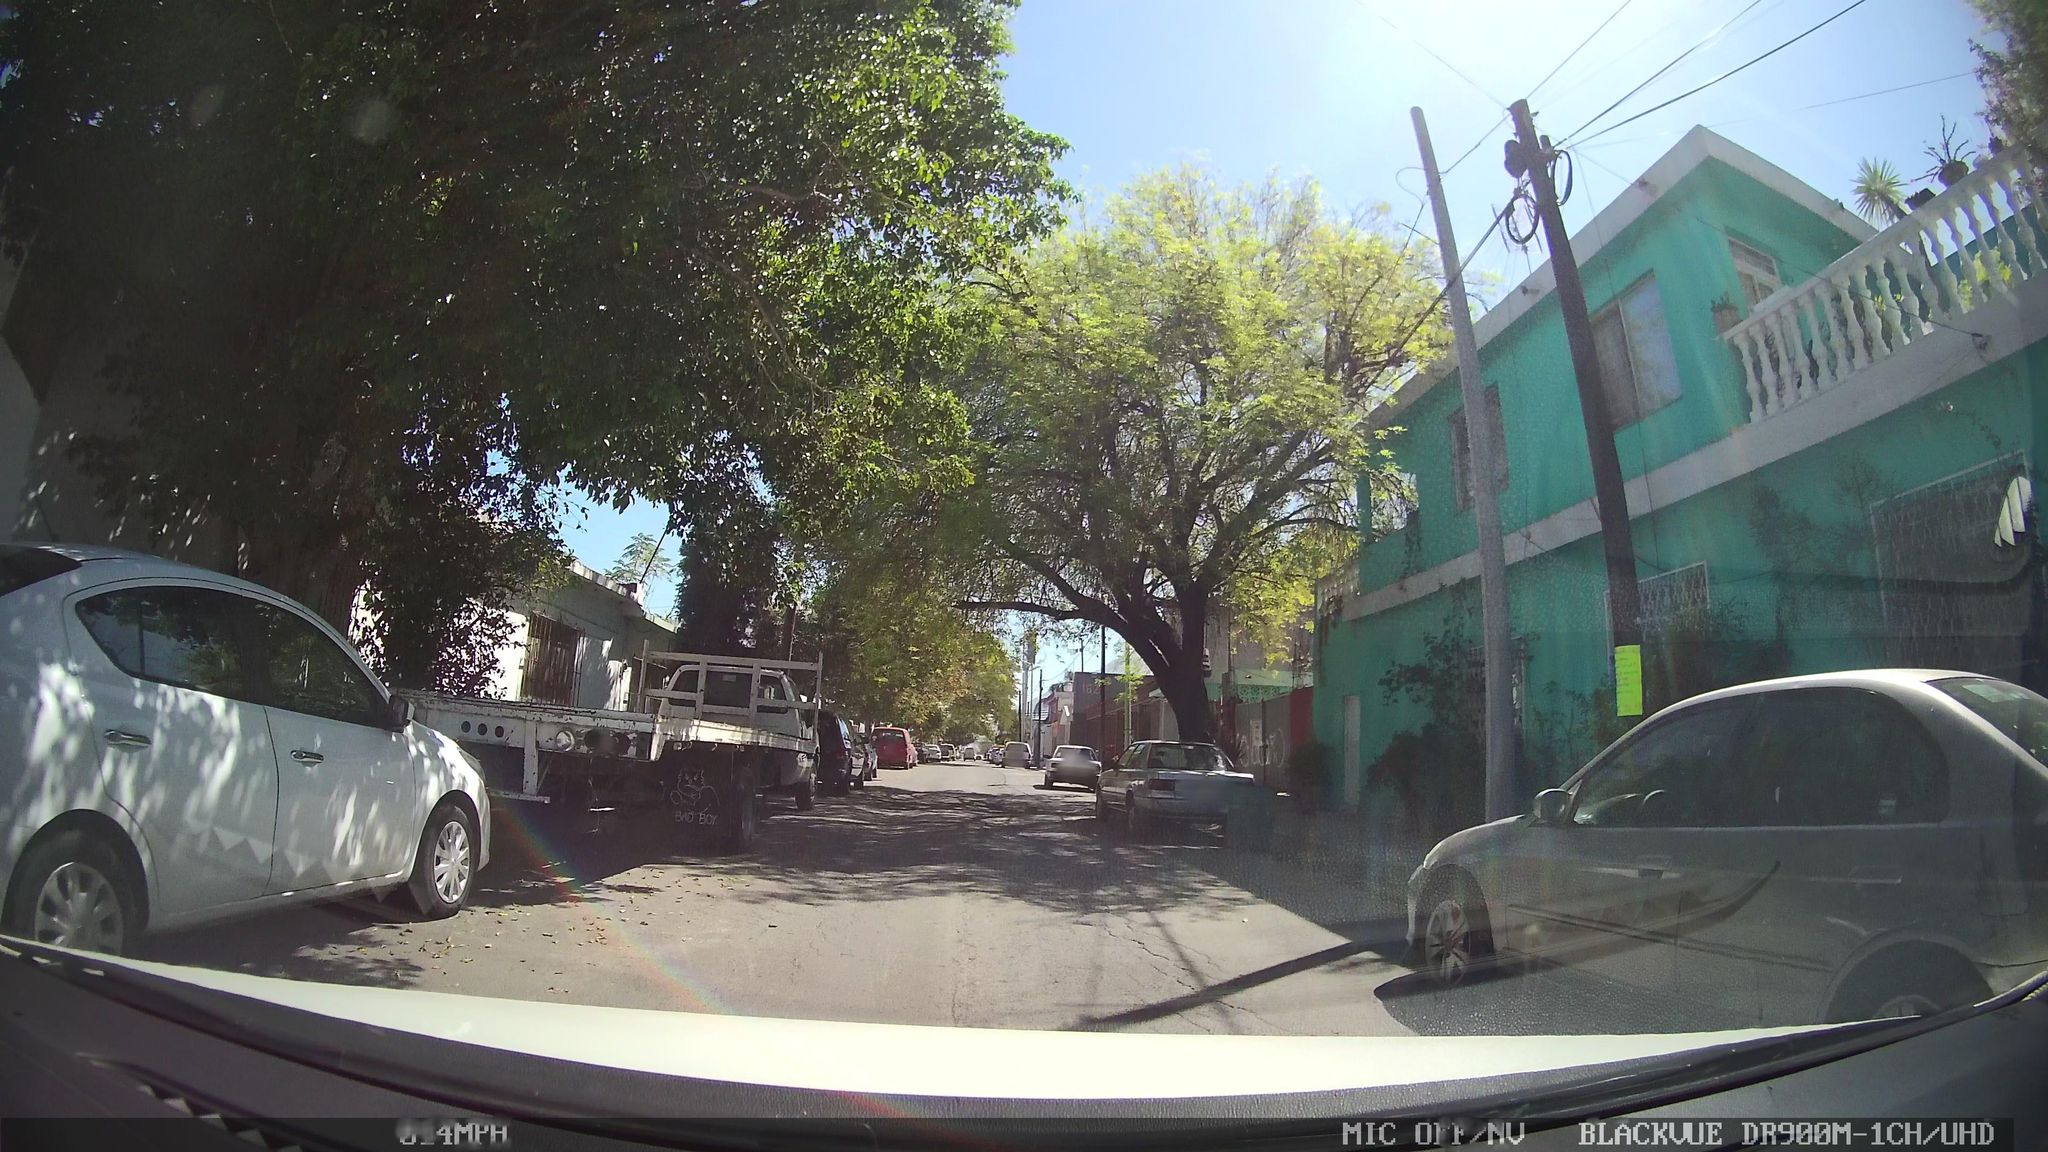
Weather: clear
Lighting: day
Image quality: good
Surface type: driving surface
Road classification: residential
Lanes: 2
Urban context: urban centre
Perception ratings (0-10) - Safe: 4.74, Lively: 5.1, Beautiful: 2.49, Boring: 2.17, Depressing: 8.48, Wealthy: 6.75